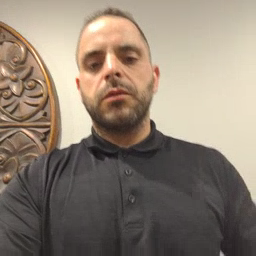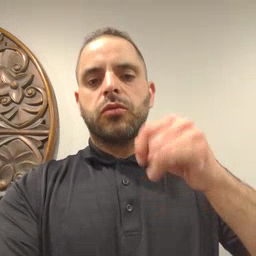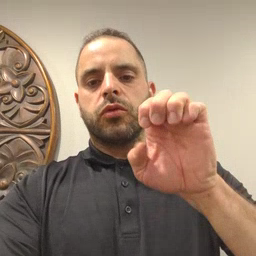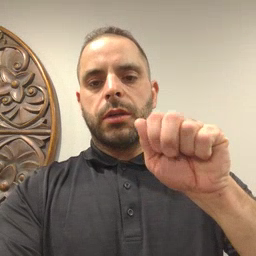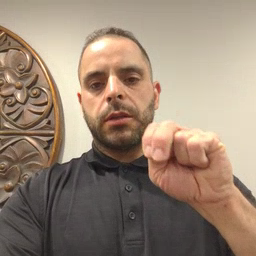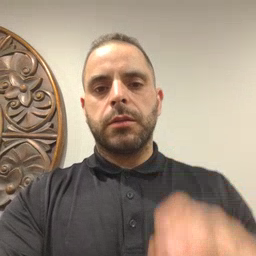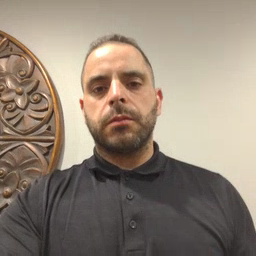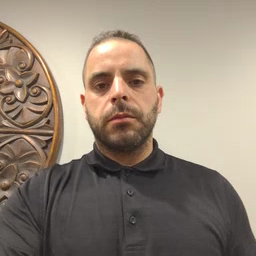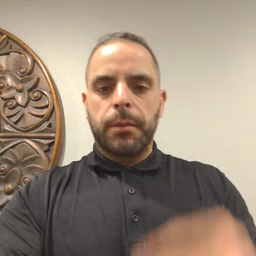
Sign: jeans